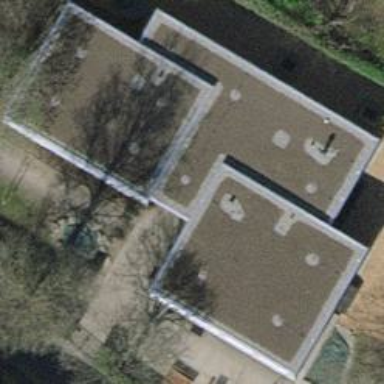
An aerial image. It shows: Kindergarten.